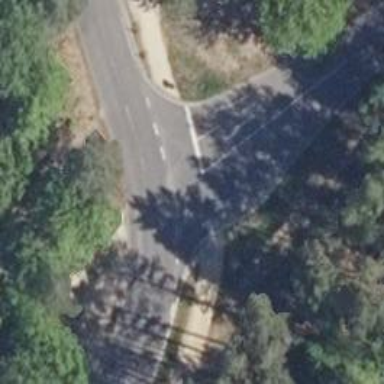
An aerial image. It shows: Compacted path road.